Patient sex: M
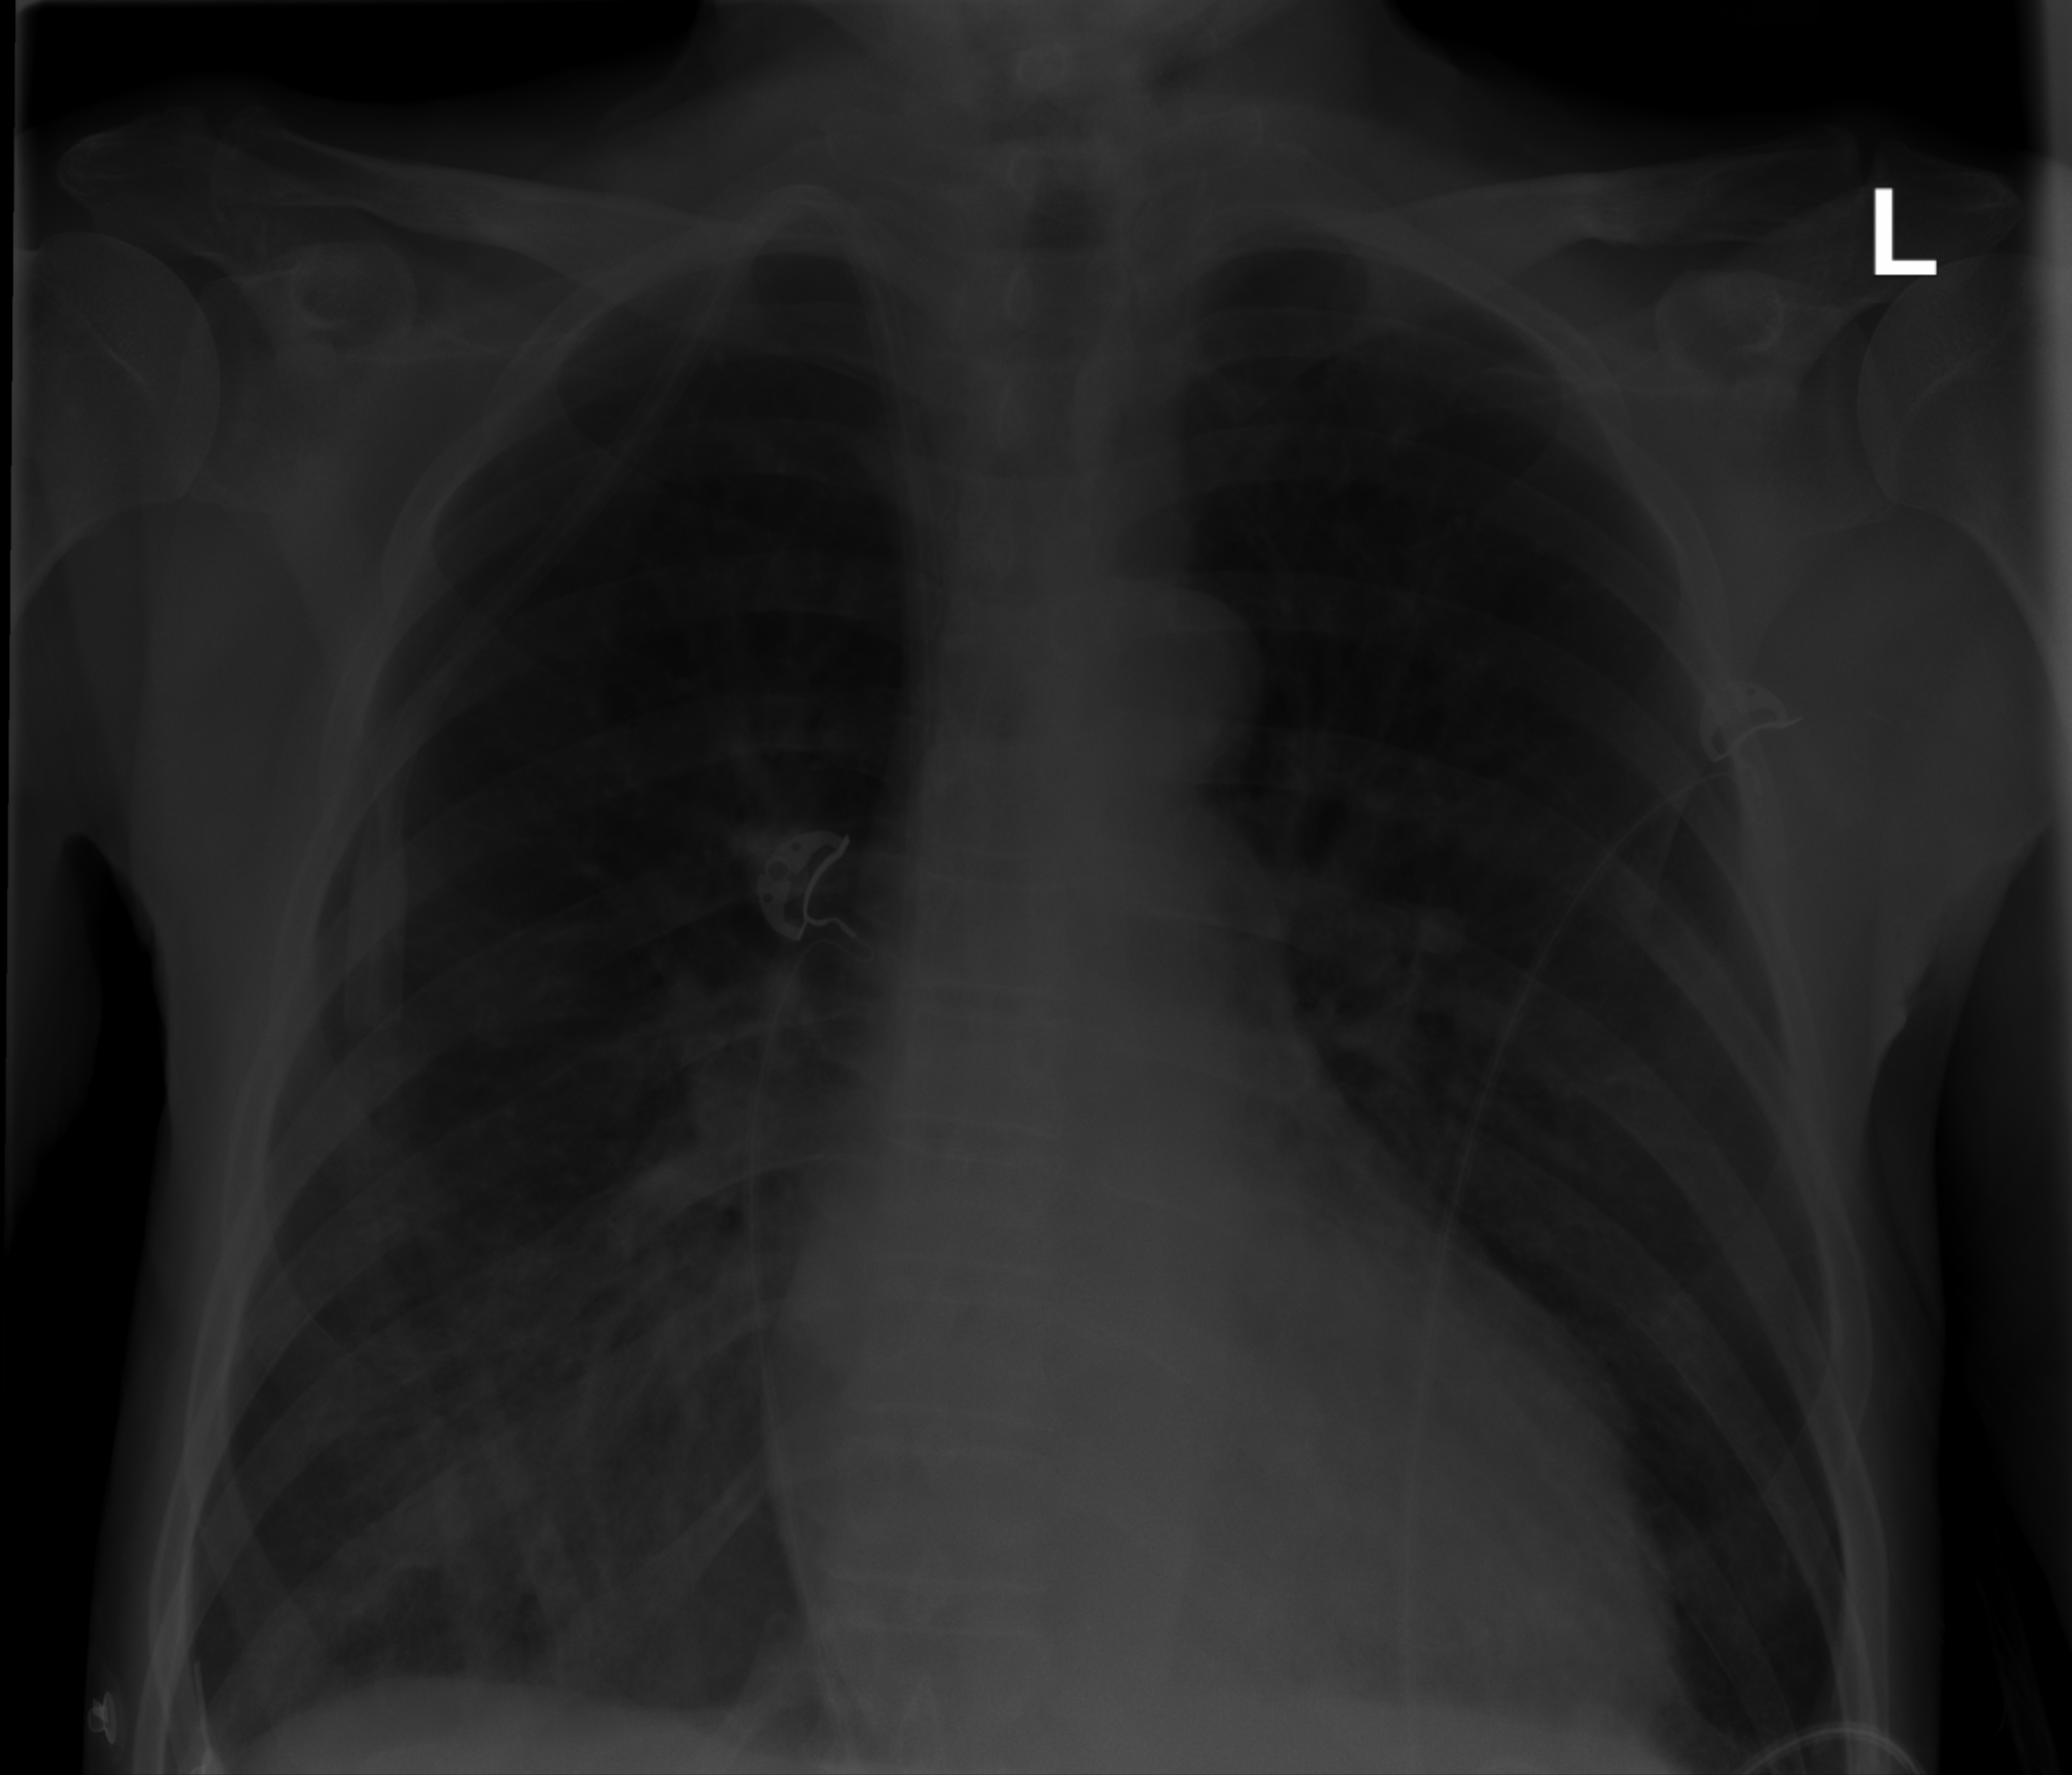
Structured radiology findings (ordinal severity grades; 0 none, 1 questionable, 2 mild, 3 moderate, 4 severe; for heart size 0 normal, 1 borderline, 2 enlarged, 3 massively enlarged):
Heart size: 0
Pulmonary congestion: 0
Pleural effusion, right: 0
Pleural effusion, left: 0
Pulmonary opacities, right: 2
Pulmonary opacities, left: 2
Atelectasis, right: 0
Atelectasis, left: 0